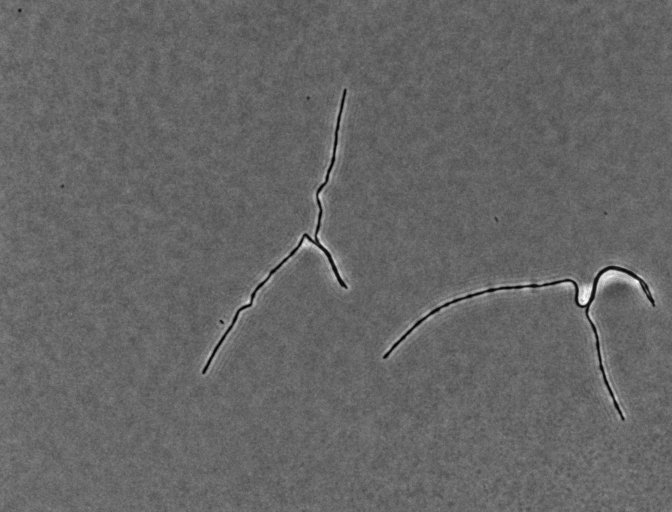
Phase contrast microscopy, 20x objective, 3 h incubation